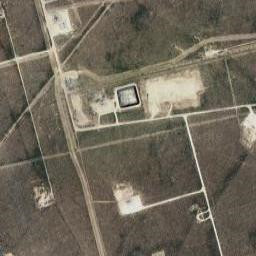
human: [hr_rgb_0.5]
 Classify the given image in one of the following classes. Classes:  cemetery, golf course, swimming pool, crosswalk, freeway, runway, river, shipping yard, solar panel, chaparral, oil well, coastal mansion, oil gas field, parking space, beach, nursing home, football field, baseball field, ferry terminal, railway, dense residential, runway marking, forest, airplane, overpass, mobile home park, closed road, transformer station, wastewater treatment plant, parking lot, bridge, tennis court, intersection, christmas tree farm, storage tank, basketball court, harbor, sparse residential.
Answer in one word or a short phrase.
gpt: oil gas field